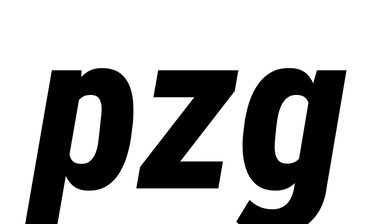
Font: Roboto-Italic_Condensed_ExtraBold_Italic